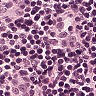
Metastatic tissue present: no